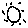
Label: sun